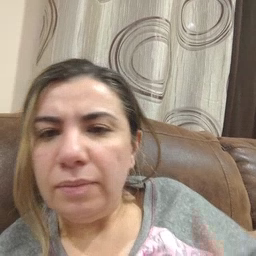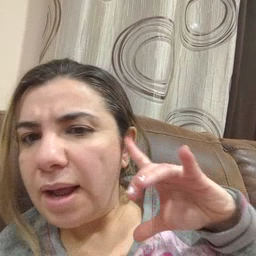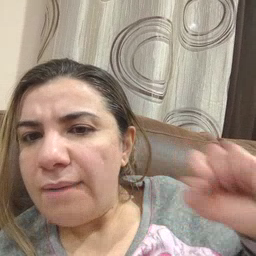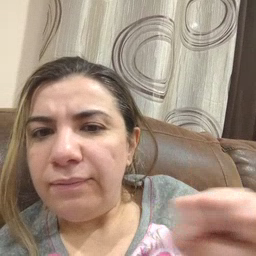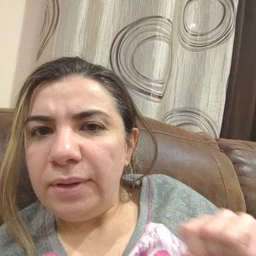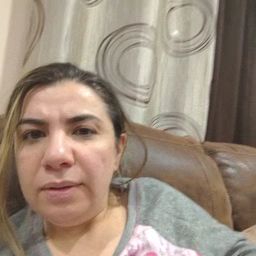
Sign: loud